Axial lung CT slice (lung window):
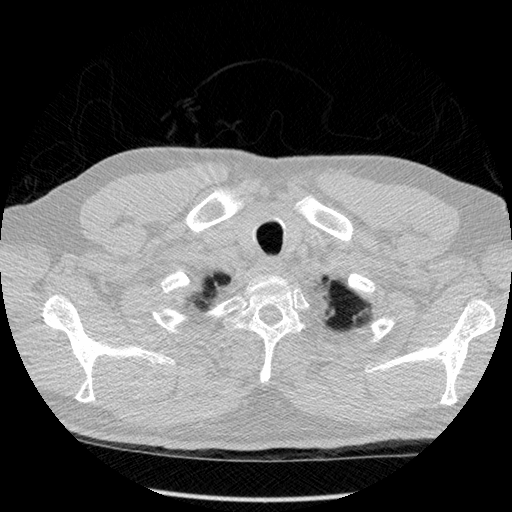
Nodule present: no